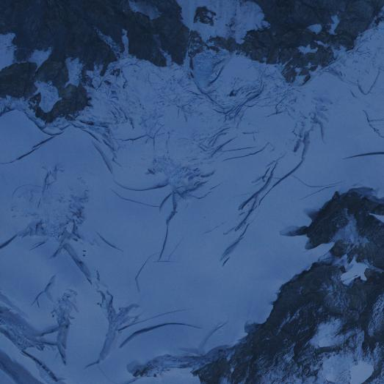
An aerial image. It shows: Majestic glacier in the distance.